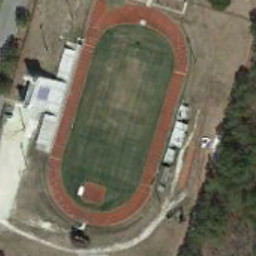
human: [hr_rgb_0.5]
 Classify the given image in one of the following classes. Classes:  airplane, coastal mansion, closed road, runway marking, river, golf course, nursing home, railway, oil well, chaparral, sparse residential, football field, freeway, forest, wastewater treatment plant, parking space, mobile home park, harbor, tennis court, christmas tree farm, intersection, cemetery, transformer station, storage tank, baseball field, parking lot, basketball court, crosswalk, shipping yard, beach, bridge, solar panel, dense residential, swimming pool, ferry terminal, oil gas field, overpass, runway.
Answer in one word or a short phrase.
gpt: football field